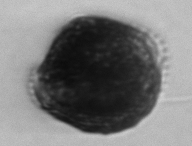
Label: Alexandrium_catenella